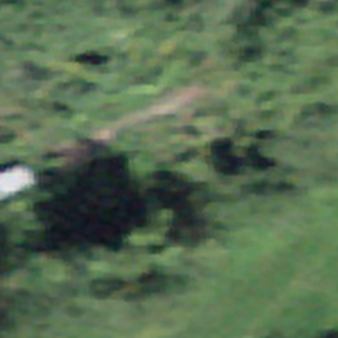
Label: other